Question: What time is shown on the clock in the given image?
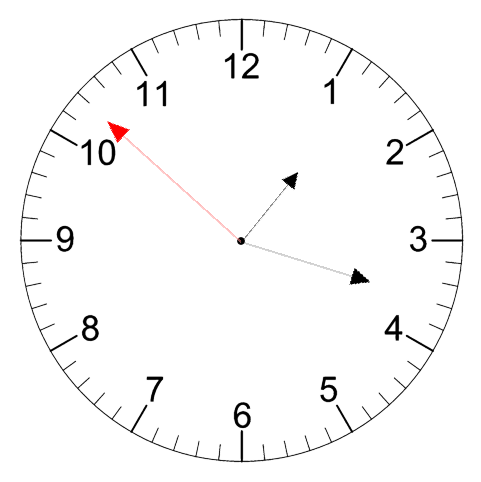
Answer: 01:17:52